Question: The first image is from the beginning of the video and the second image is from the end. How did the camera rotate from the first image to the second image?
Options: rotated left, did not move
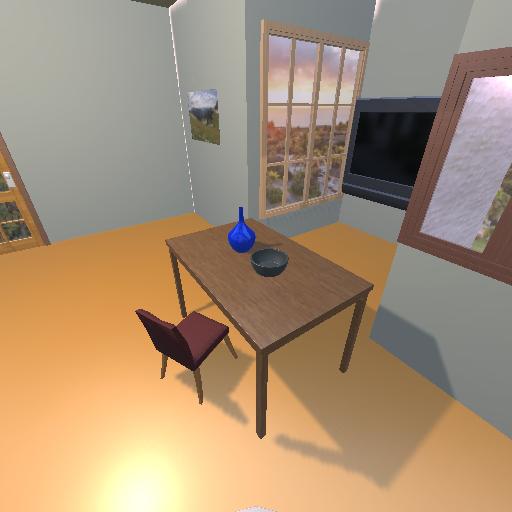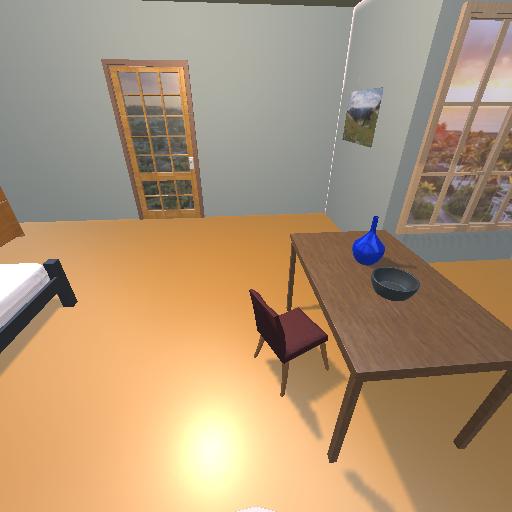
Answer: rotated left